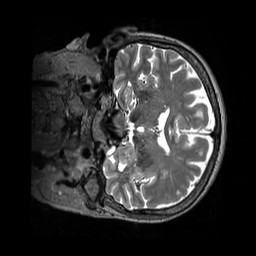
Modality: T2w
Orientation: coronal
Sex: female
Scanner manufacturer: siemens
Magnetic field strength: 3 T
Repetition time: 3.2 s
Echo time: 0.409 s